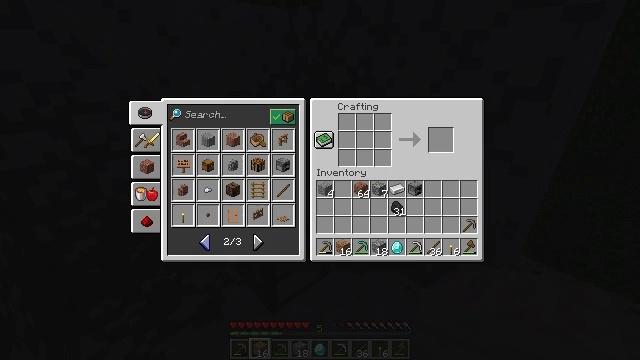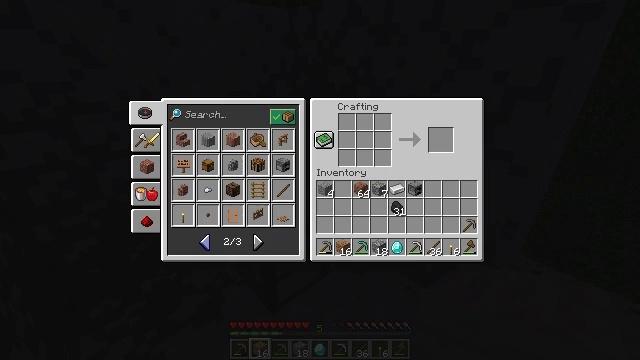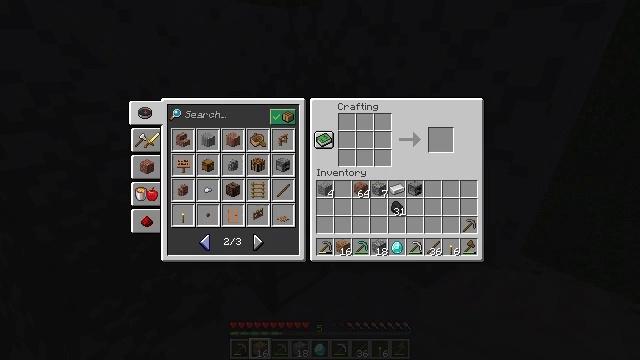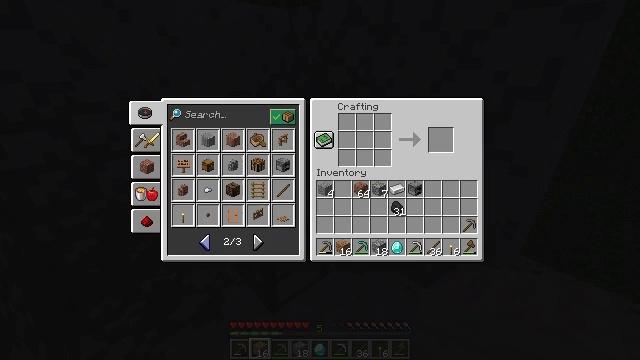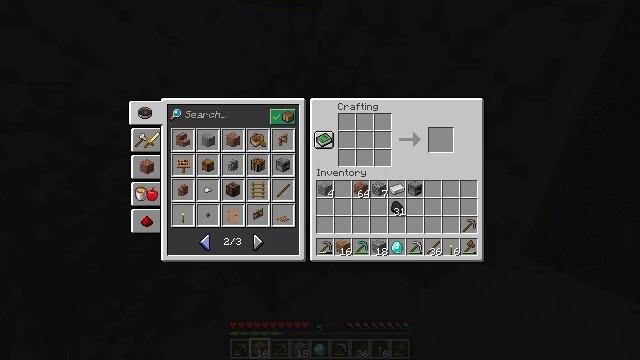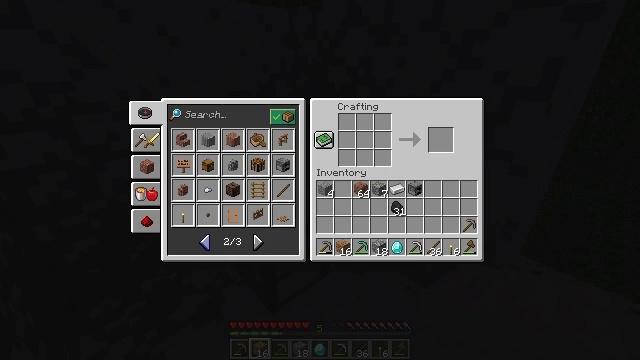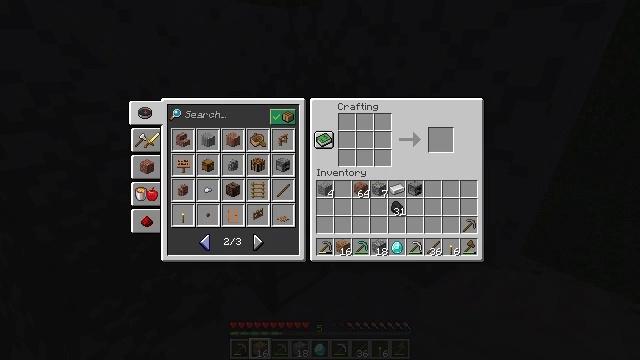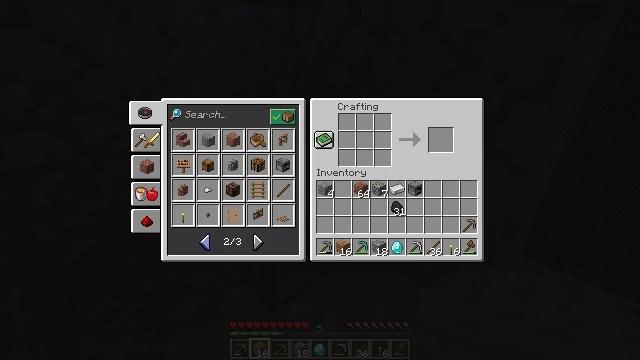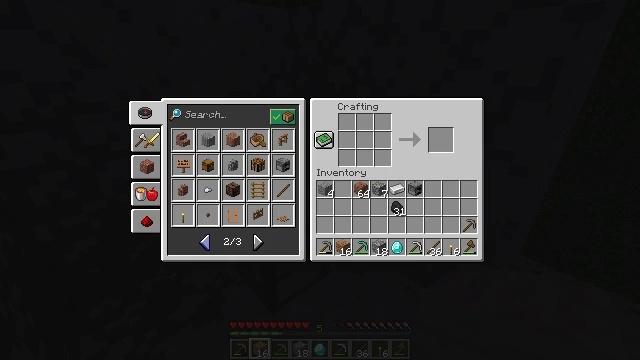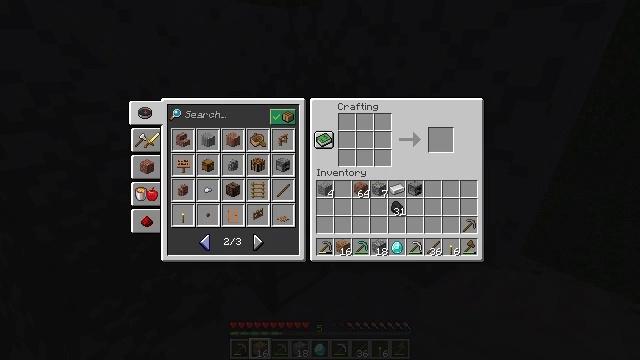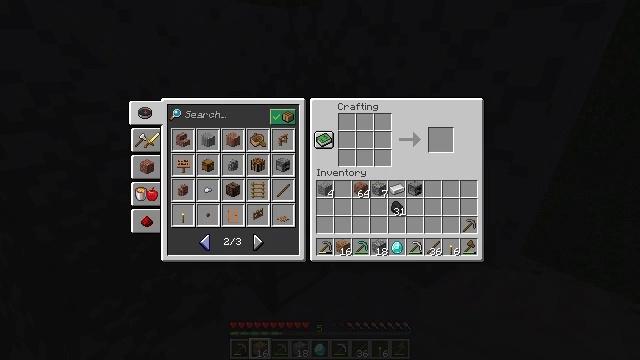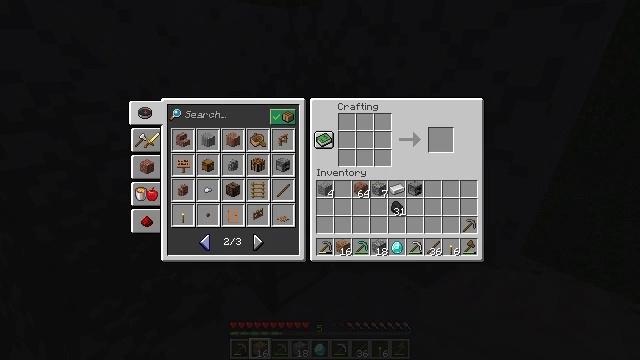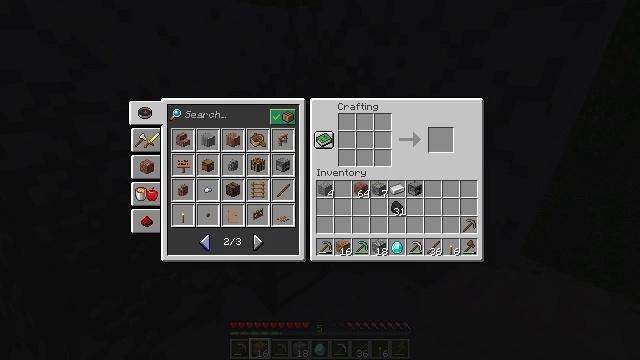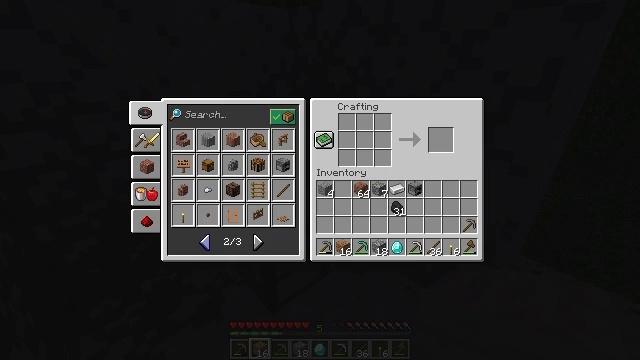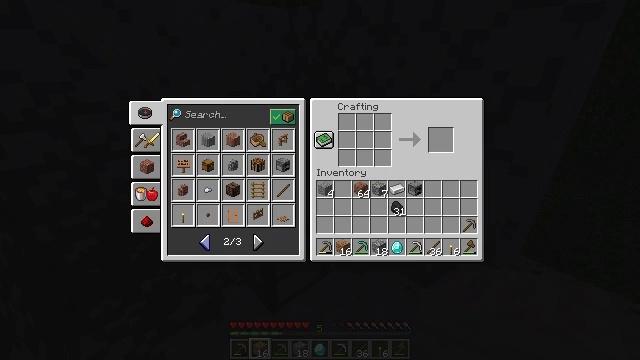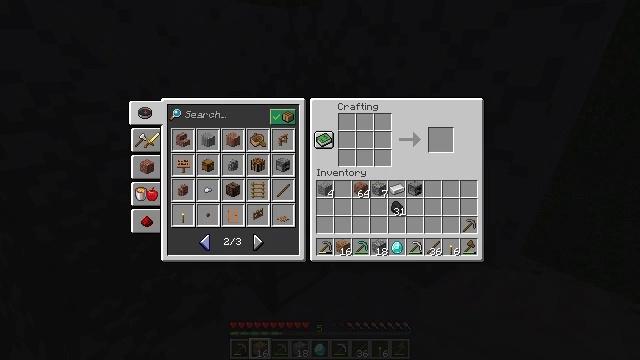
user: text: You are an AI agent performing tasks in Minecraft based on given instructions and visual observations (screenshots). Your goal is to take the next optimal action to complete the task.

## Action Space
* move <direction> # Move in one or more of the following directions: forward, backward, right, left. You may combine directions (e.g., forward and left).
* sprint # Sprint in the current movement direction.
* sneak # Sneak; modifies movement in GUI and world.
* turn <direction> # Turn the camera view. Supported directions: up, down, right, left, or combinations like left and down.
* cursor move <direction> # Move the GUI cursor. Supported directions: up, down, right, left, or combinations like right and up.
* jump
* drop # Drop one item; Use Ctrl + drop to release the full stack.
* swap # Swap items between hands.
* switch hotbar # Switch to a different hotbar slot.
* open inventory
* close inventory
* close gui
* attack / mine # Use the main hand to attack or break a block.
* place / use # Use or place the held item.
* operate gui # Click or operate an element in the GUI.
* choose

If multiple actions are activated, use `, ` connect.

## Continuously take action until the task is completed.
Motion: motion action
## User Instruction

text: Interact with the crafting table to obtain a jungle door.
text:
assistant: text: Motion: operate gui
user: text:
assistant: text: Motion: operate gui
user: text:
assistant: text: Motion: operate gui
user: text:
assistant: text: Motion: no_op
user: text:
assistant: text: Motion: no_op
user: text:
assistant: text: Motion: no_op
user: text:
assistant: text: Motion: no_op
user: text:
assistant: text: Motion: no_op
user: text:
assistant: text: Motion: no_op
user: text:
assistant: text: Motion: no_op
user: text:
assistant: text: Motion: no_op
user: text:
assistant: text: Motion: no_op
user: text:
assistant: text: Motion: no_op
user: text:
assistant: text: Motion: no_op
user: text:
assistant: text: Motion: no_op
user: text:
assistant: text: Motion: no_op
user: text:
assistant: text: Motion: no_op
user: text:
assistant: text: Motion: no_op
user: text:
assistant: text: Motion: no_op
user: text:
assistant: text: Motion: no_op
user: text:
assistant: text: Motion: no_op
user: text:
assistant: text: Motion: no_op
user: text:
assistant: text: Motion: no_op
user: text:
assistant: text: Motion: no_op
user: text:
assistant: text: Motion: no_op
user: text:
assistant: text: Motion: no_op
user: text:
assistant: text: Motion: no_op
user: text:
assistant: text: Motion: no_op
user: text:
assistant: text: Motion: no_op
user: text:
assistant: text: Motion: no_op